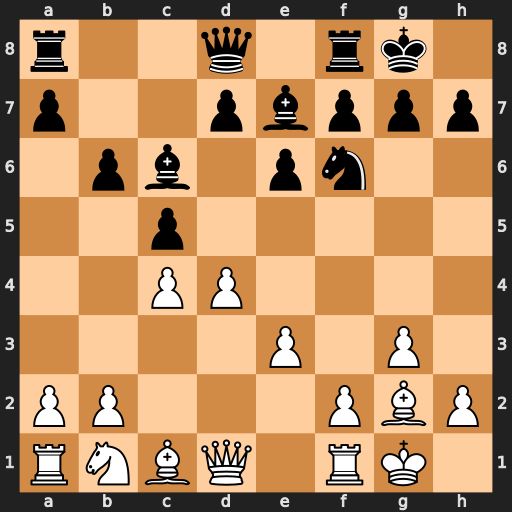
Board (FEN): r2q1rk1/p2pbppp/1pb1pn2/2p5/2PP4/4P1P1/PP3PBP/RNBQ1RK1
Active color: w
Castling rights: -
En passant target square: -
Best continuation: d5 exd5 cxd5